Field crop: maize
Growth stage: 2
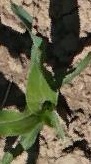
Species: maize